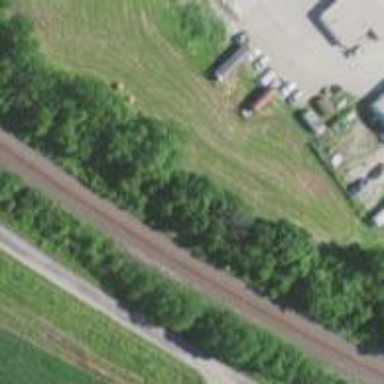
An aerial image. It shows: Railway track.